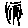
Label: line